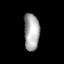
Tissue: lung
Cell type: Fibroblasts
Senescence score: 0.5493
Nuclear area (px): 558
Mean DAPI intensity: 168.516